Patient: sex M, age 64
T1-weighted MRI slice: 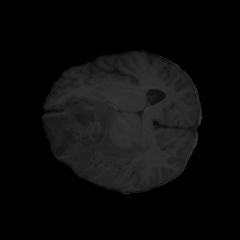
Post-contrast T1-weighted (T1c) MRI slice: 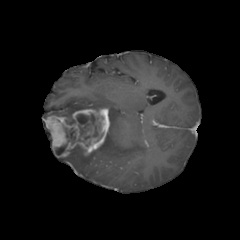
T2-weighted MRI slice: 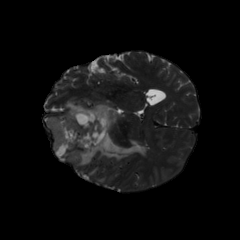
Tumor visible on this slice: yes
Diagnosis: Astrocytoma, IDH-mutant
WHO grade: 3